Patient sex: F
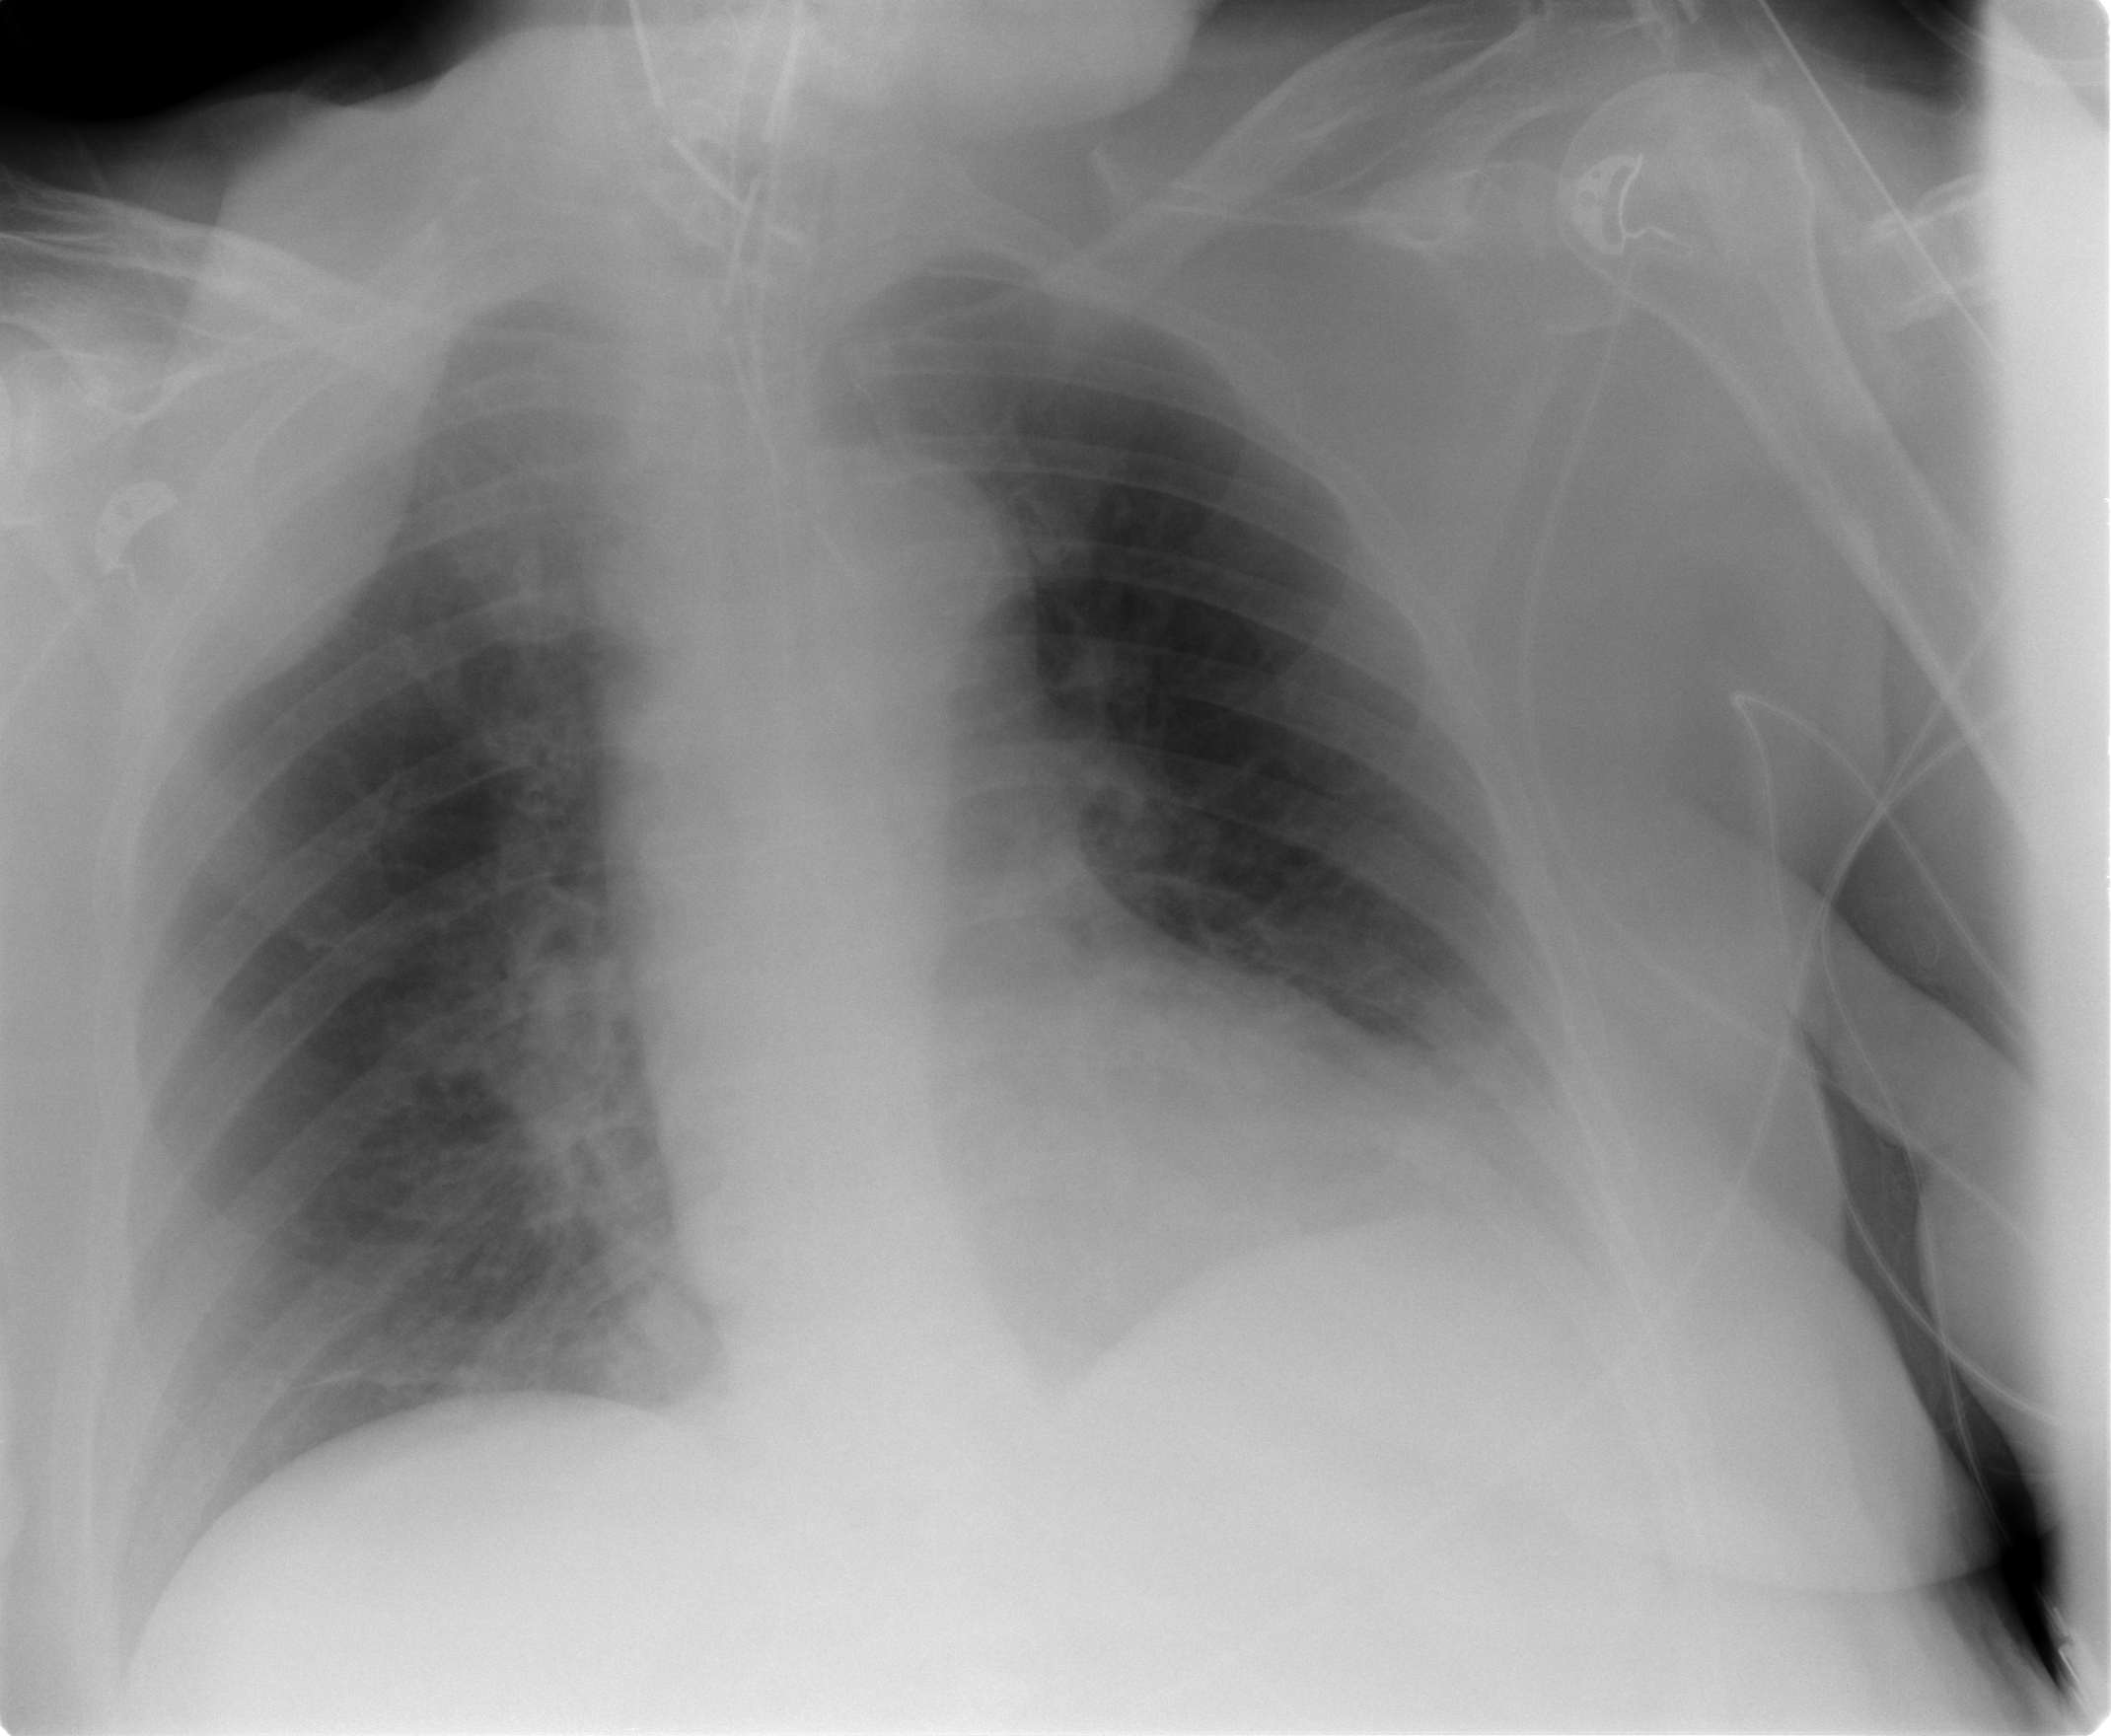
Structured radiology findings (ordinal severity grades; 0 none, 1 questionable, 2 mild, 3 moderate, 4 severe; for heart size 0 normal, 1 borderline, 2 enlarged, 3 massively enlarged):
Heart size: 0
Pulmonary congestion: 0
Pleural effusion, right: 2
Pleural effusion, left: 2
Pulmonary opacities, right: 0
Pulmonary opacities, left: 0
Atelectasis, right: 2
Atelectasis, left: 2